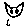
Label: cat